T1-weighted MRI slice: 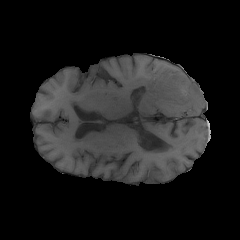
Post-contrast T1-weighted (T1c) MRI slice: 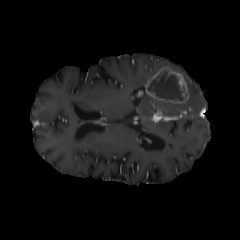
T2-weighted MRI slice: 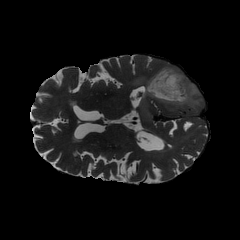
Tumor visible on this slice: yes